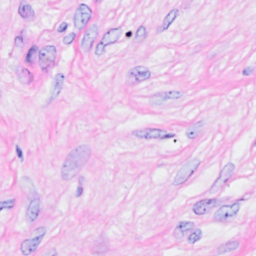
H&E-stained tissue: Breast